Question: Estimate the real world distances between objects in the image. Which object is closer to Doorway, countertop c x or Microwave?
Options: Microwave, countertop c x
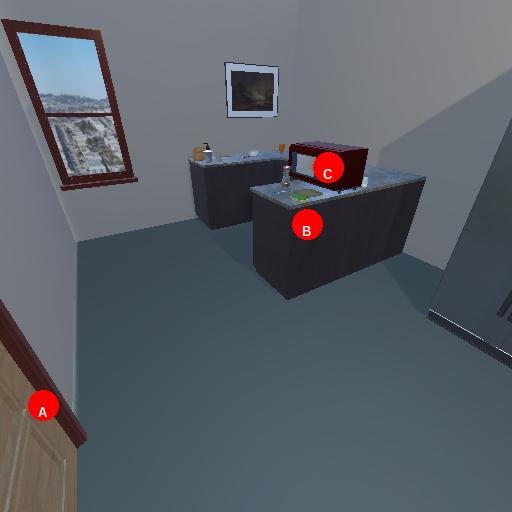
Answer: Microwave